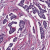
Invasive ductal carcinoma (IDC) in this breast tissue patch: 1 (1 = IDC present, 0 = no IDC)